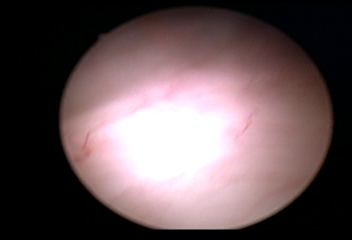
Modality: WLC
Class: Normal mucosa
Bladder cancer association: No